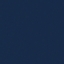
Land use / land cover class: SeaLake